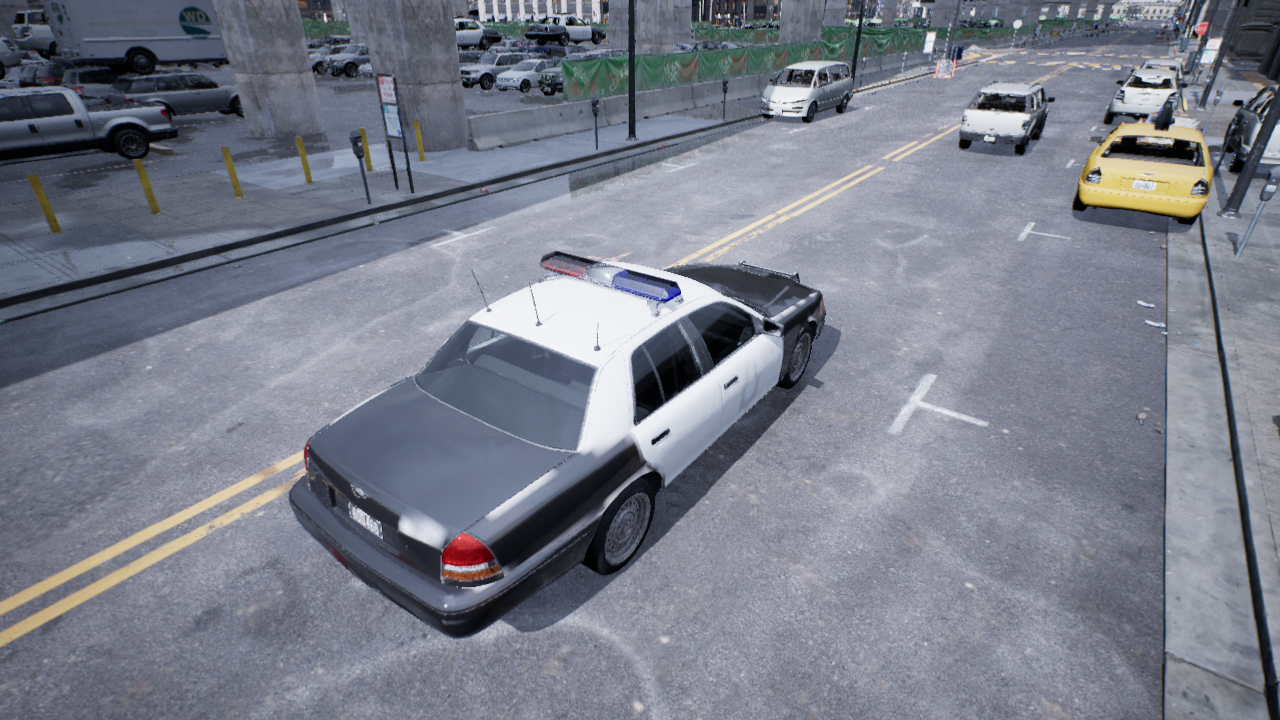
Venue: downtown
Lighting: overcast
Vehicle rig: sedan